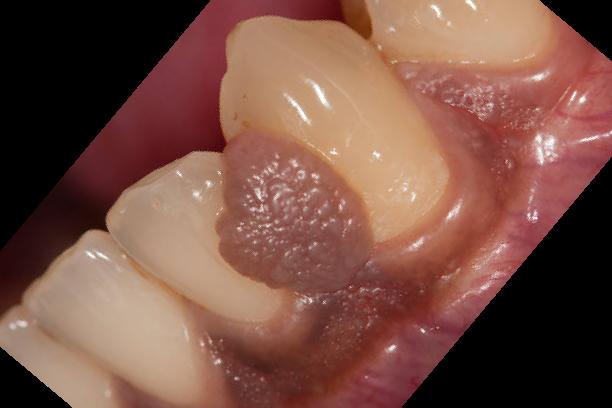
Condition: Gingivitis